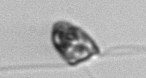
Label: flagellate_morphotype1